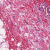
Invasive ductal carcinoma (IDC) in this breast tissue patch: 1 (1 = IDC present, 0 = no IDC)